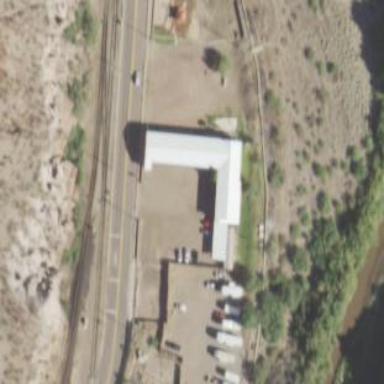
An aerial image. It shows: Building that is motel.